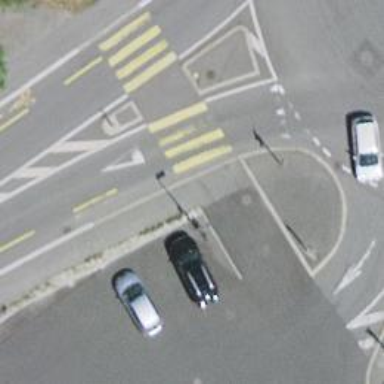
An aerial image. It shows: Marked zebra crossing with island. It is uncontrolled crossing.